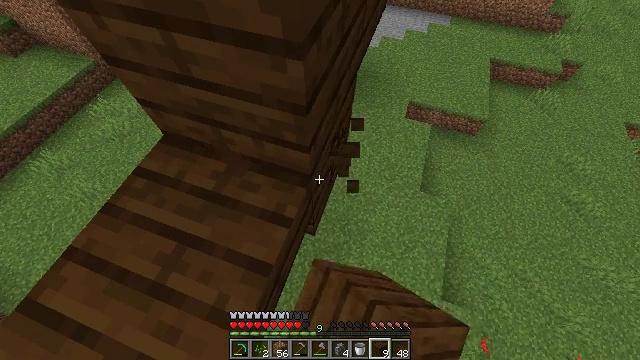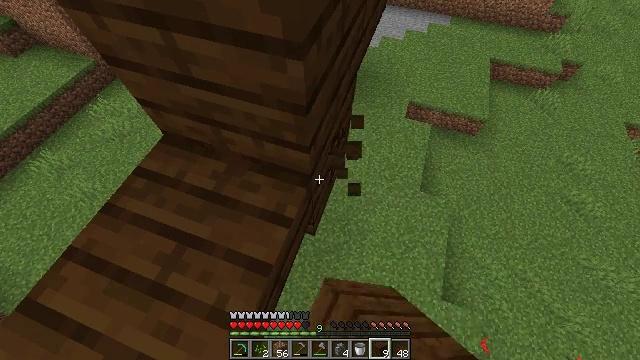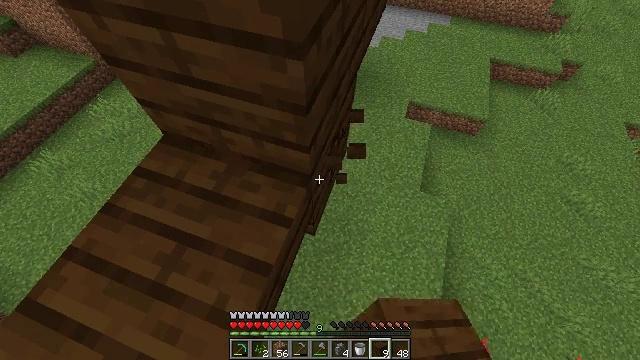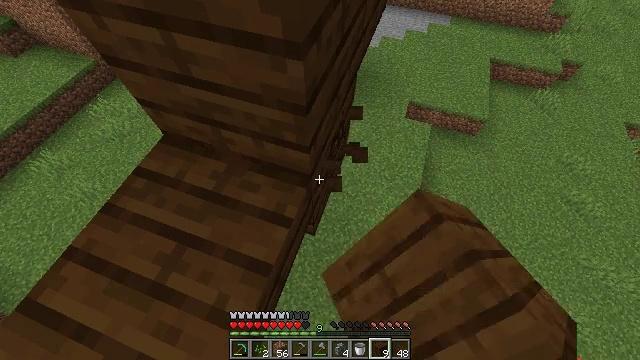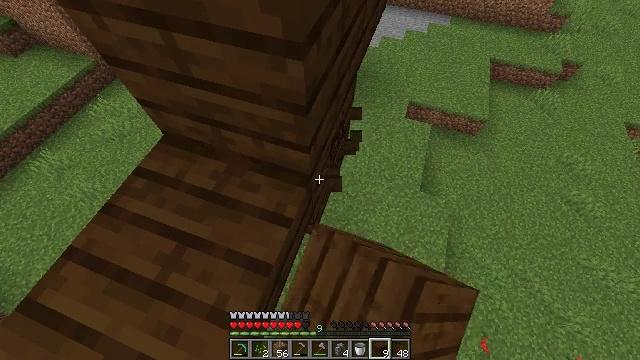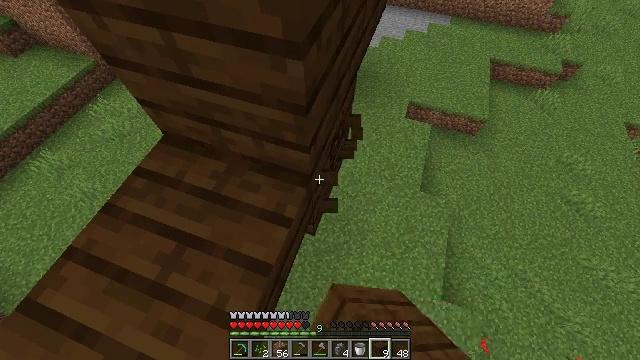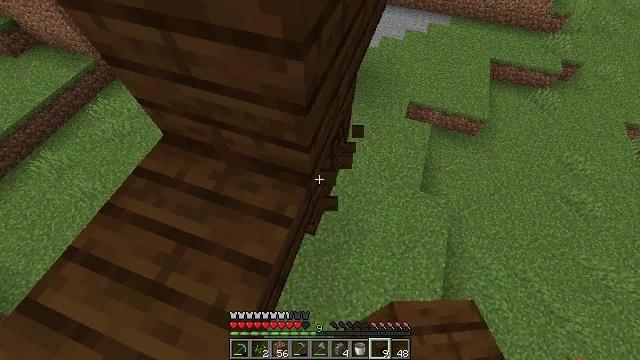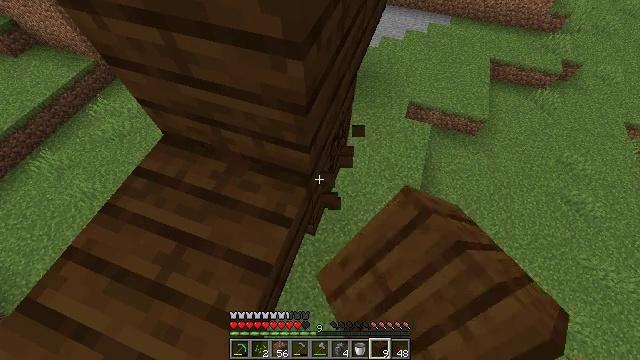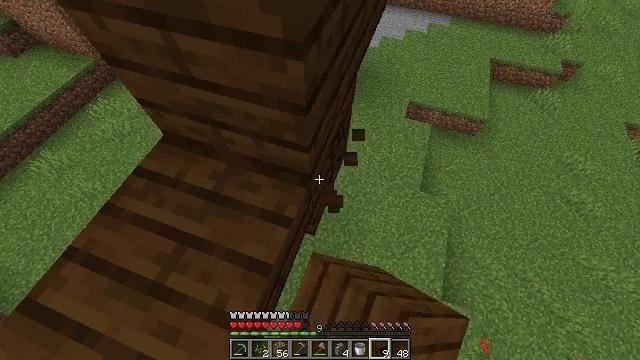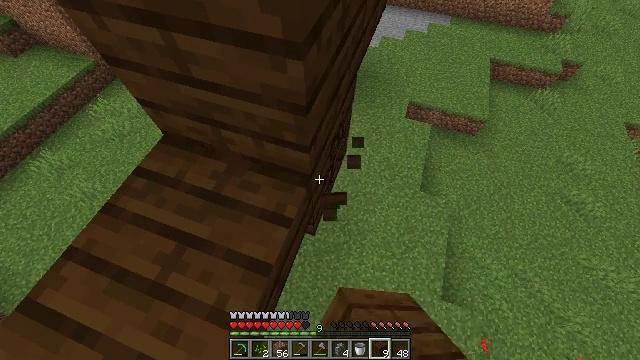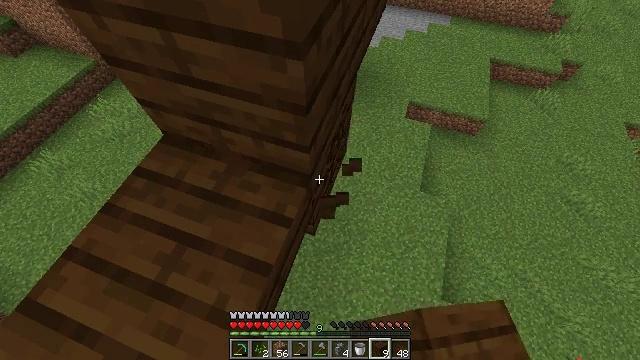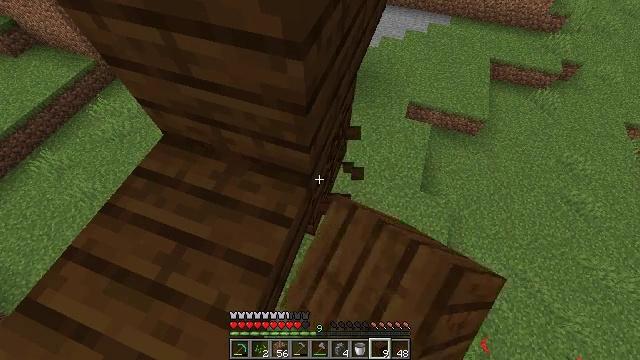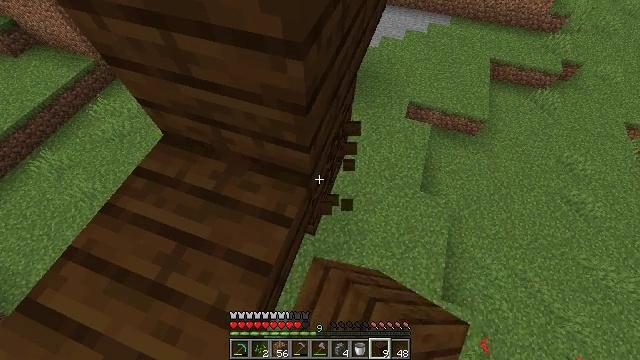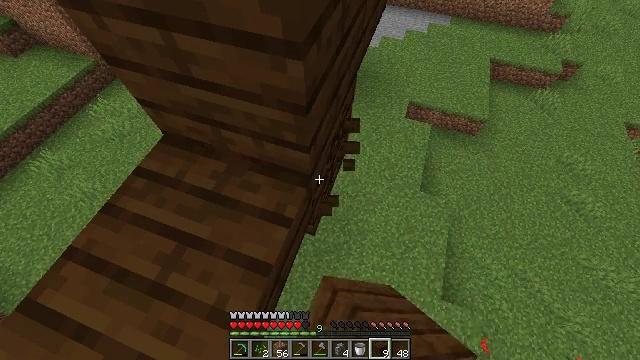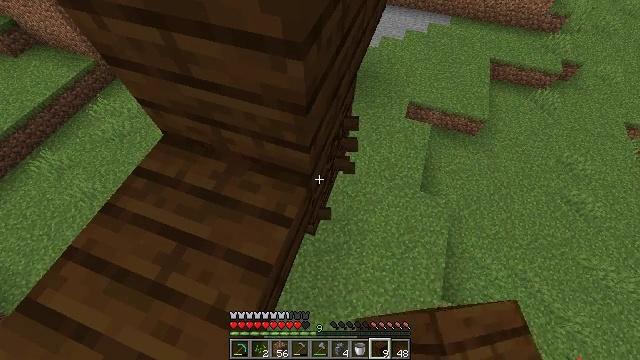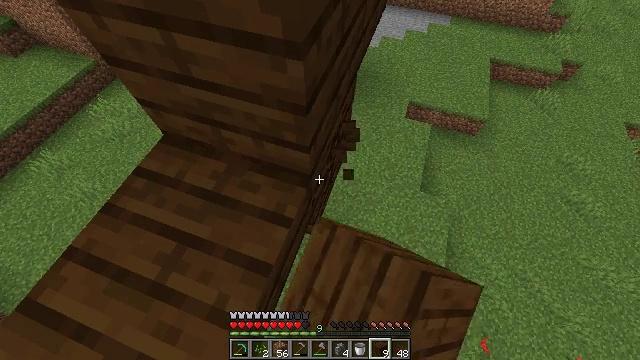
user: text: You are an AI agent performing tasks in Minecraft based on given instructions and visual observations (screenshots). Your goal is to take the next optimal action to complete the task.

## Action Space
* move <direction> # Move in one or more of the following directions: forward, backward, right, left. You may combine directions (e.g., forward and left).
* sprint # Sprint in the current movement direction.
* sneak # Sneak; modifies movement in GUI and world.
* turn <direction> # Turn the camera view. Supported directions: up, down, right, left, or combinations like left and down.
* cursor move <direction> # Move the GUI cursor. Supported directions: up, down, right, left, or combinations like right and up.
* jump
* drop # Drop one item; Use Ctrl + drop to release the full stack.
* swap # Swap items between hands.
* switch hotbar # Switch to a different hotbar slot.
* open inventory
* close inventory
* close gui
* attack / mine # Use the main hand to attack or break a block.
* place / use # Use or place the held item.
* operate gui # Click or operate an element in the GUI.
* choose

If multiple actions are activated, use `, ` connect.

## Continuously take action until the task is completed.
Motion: motion action
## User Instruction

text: Attack the dark oak planks to recycle them.
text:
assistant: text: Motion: sneak, attack / mine
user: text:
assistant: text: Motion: sneak, attack / mine
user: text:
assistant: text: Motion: sneak, attack / mine
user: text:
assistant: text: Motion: sneak, attack / mine
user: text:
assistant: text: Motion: sneak, attack / mine
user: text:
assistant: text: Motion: sneak, attack / mine
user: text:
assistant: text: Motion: sneak, attack / mine
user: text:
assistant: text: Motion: sneak, attack / mine
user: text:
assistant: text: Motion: sneak, attack / mine
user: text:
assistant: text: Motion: sneak, attack / mine
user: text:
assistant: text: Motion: sneak, attack / mine
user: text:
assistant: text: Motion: sneak, attack / mine
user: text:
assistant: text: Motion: sneak, attack / mine
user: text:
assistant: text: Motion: sneak, attack / mine
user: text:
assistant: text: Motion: sneak, attack / mine
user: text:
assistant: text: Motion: sneak, attack / mine
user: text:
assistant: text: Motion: sneak, attack / mine
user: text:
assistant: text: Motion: sneak, attack / mine
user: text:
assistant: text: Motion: sneak, attack / mine
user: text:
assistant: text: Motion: sneak, attack / mine
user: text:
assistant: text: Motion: sneak, attack / mine
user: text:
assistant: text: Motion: sneak, attack / mine
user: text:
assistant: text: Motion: sneak, attack / mine
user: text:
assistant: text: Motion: sneak, attack / mine
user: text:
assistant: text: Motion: sneak, attack / mine
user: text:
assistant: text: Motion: sneak, attack / mine
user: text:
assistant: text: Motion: sneak, attack / mine